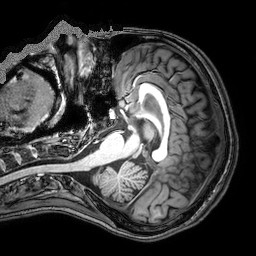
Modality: T1w
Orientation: coronal
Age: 23
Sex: female
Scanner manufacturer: philips
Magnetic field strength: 3 T
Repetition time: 8.078 s
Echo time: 3.697 s